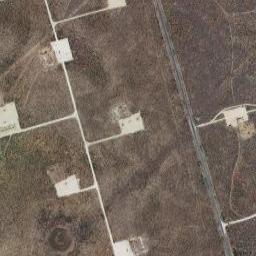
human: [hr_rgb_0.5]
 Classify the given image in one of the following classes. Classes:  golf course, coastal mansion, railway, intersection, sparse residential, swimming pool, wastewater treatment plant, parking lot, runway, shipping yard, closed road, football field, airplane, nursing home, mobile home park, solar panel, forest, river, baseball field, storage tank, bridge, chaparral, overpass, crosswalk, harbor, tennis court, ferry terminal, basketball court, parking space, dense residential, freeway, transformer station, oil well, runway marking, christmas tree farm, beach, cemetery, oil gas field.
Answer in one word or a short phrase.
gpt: oil gas field